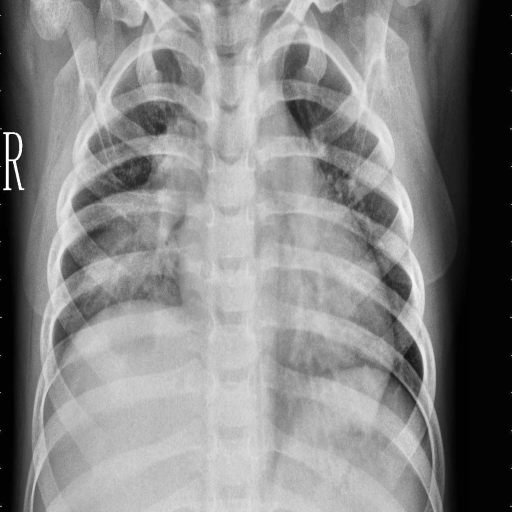
Finding: PNEUMONIA